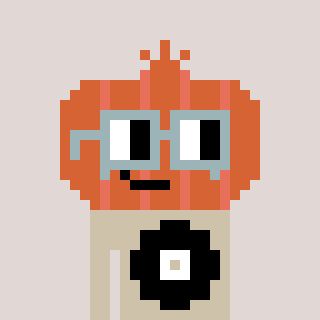
a pixel art character with square dark gray glasses, a onion-shaped head and a bege-colored body on a warm background